Question: I want to get an image from the user as shown here.

This looks like a lot of work:
- - - - - - -
So the question is: first, am I missing any steps? Second, I have seen this done hundreds of times before in other apps, is there really no faster way to do this? Most importantly, I am not looking forward to adding strings to my project if there is a standard naming and translation already in the SDK.
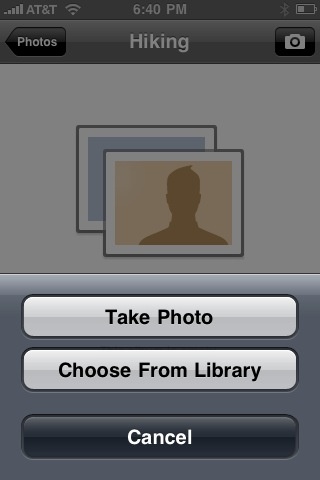
Answer: I created a library to take a photo or select from library as a response to the question above and share for you at: <URL>
This works great so far for photos. [UPDATE] Also does videos now.
Homepage at: <URL>